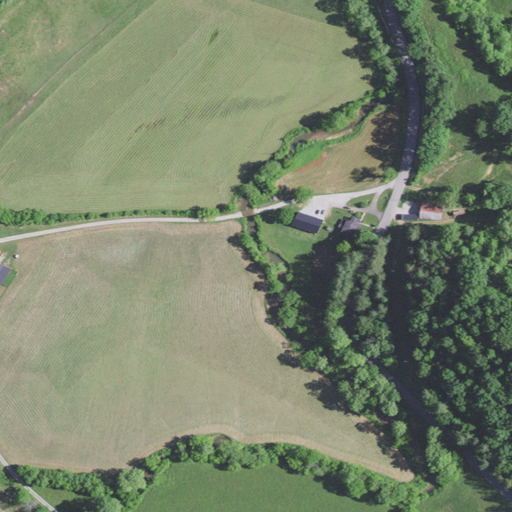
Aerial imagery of valley in Kentucky named Patrick Hollow containing pasture, open development, deciduous forest, mixed forest, evergreen forest, low intensity development, and medium intensity development